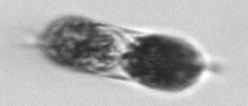
Label: Hemiaulus